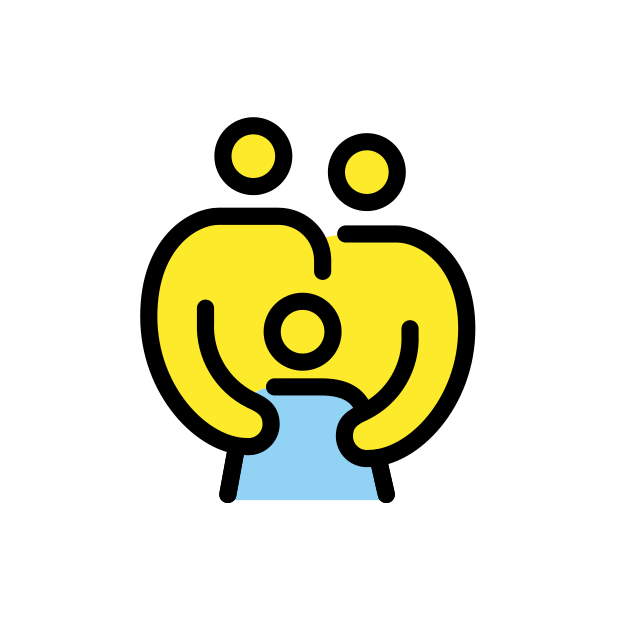
assembly group